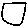
Label: square